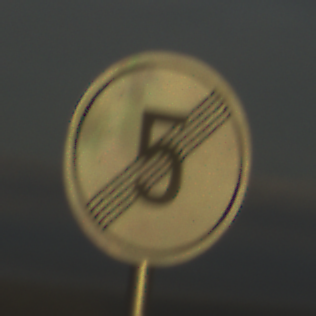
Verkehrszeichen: EndeGeschwindigkeit5
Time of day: SunriseSunset
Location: Outdoor (Nature)
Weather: PartlyCloudy
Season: Summer
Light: Natural